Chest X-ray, PA view. Patient: 43 years old, sex F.
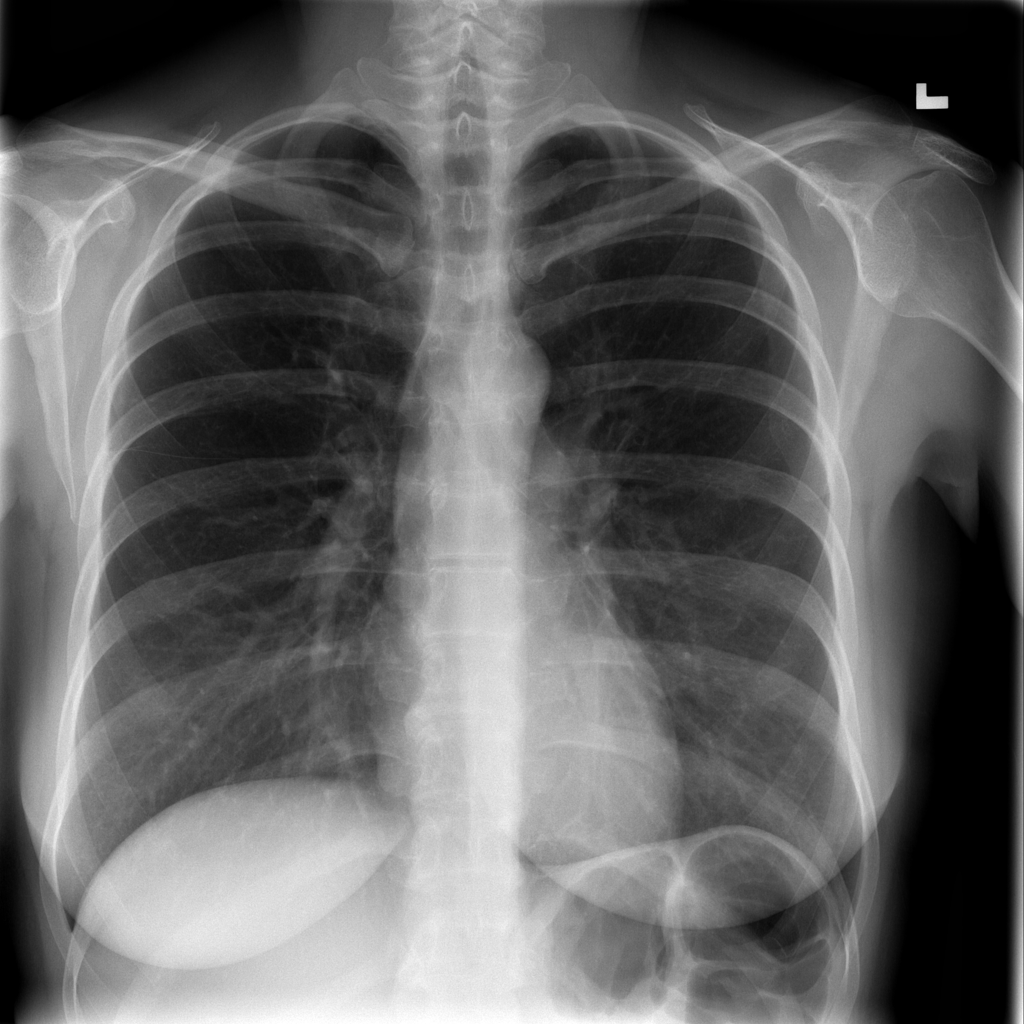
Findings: No Finding